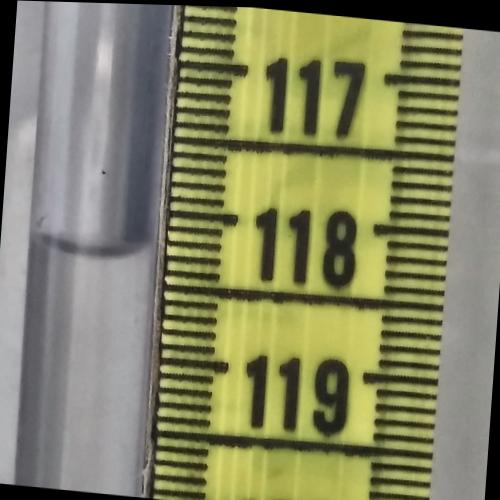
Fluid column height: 118.3 cm